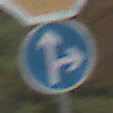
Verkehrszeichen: VorgeschriebeneFahrtrichtungGeradeausOderRechts
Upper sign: Stop
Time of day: Midday
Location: Outdoor (Nature)
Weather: Overcast
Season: Autumn
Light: Natural